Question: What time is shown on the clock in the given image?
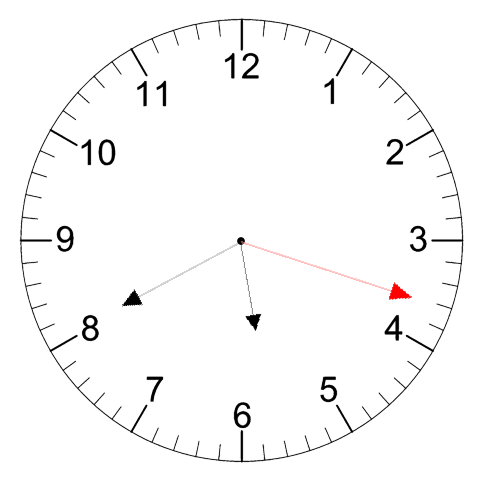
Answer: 05:40:18